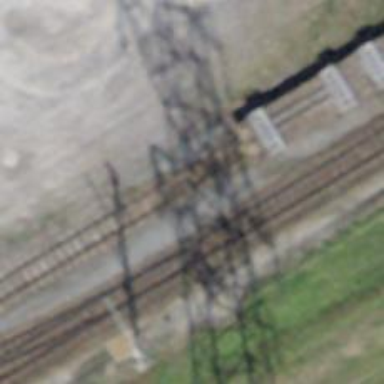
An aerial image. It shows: Railway signal.